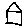
Label: house